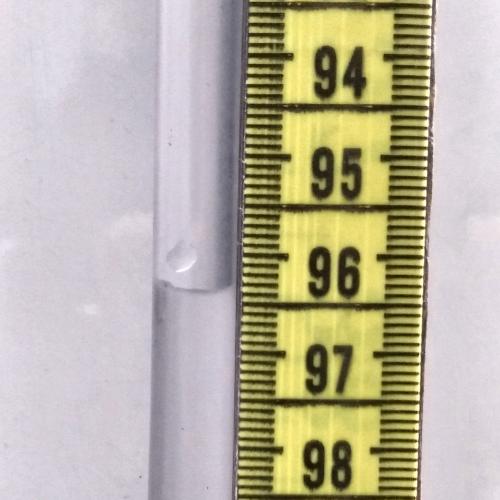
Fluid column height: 96.4 cm